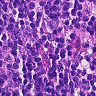
Metastatic tissue present: no